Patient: sex F, age 33
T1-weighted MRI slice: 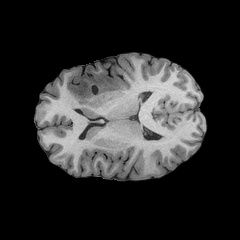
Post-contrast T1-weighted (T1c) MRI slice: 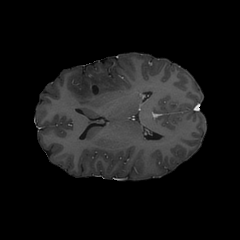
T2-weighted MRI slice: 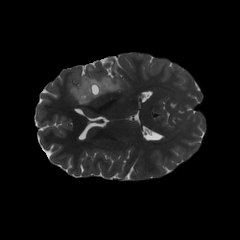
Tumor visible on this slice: yes
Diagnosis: Astrocytoma, IDH-mutant
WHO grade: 2